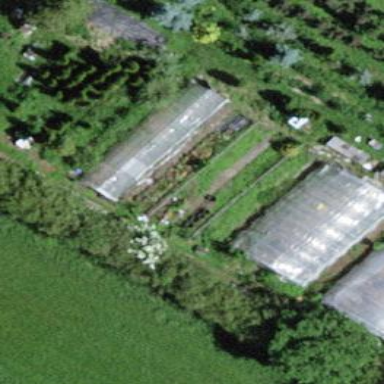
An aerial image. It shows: Greenhouse.